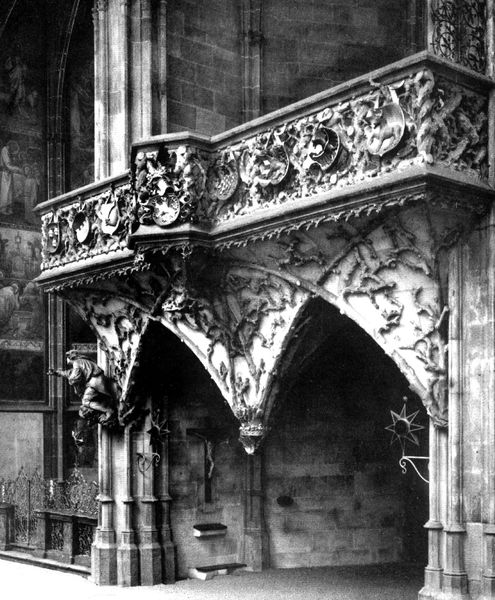
Titel: Veitsdom in Prag
Standort: Prag, Veitsdom (EU - Tschechische Republik)
Schlagwörter: pfeiler, gebäude, tier, tiere, zaun, architektur, stein, brüstung, gitter, kirche, figur, ranken, skulptur, balkon, relief, bogen, fassade, loge, pilaster, dekor, wandmalerei, podest, bemalt, foto, bögen, eingang, kreuz, stern, balustrade, photo, portal, kapelle, wandbild, gekreuzigter, octagon, arakade, kniehocker